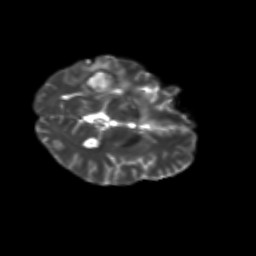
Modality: T2w
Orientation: axial
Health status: ill
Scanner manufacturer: siemens
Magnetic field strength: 3 T
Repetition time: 6.8 s
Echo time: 0.097 s